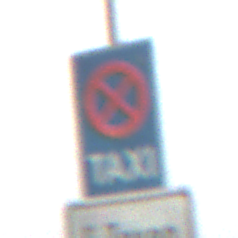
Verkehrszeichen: Taxenstand
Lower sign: FahrzeugeVerbaleAngabe2
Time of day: MorningAfternoon
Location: Outdoor (Suburban)
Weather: Overcast
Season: NotSpecified
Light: Natural